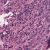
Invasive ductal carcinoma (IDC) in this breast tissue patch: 1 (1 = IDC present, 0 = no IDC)